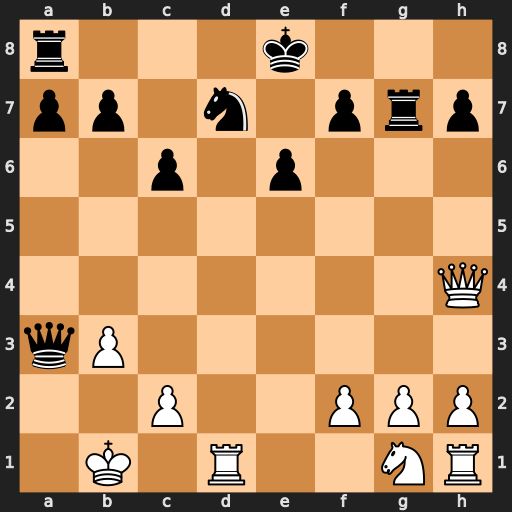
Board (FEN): r3k3/pp1n1prp/2p1p3/8/7Q/qP6/2P2PPP/1K1R2NR
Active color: w
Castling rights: q
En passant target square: -
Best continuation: Rxd7 Kxd7 Qd4+ Qd6 Qxg7 Qd1+ Kb2